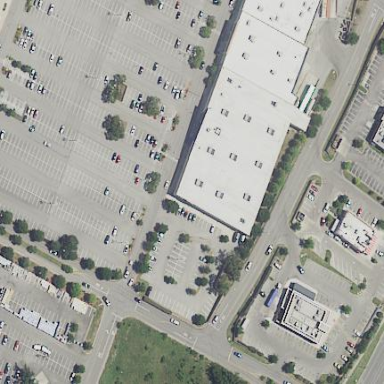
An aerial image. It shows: Retail building.